Aerial crown-view tile of a tropical tree (Barro Colorado Island, Panama), acquired 20240918:
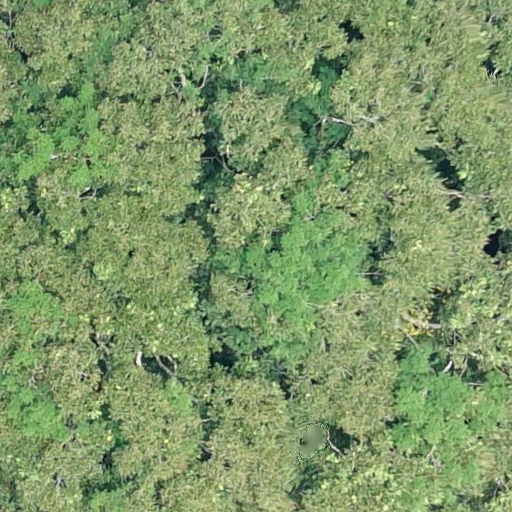
Species: Dipteryx oleifera
GBIF accepted scientific name: Dipteryx oleifera
Crown area: 718.326 m²